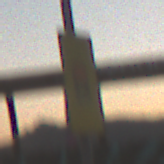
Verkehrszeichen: FahrzeugeMitWassergefaehrdenderLadungOhnePfeilsymbol
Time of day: SunriseSunset
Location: Outdoor (Suburban)
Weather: PartlyCloudy
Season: NotSpecified
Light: Natural